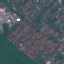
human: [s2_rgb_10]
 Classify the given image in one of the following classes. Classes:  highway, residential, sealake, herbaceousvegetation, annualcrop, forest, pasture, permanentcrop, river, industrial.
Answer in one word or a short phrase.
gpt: Residential